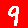
Digit: 9